Question: I have looked for possible roots of my issue but have been unable to do so.
I have some java Script that dynamically creates a list of check boxes. Some have text other have anchor links with text inside that.
It looks like this:
'''
createCheckbox: function (checkBoxDiv, sensorName, sensorId, checked, makeHyperLink, guid) {
var liElement = document.createElement("li");
var checkBoxElement = document.createElement("input");
checkBoxElement.setType = "checkbox";
checkBoxElement.name = "sensorName";
checkBoxElement.id = "check" + sensorId;
checkBoxElement.setAttribute("type", "checkbox");
checkBoxElement.setAttribute("runat", "server");
checkBoxElement.setAttribute("onchange", "OnCheckedChangedMethod('" + sensorName + "')");
if (checked)
checkBoxElement.setAttribute("checked", "true");
if (makeHyperLink) {
var linkElement = document.createElement("a");
linkElement.setAttribute("style", "color:white;");
linkElement.setAttribute("href", "#");
linkElement.id = "link" + sensorId;
linkElement.text = "" + sensorName;
checkBoxElement.appendChild(linkElement);
} else {
checkBoxElement.setAttribute("text", sensorName);
}
liElement.appendChild(checkBoxElement);
this.checkboxes++;
return liElement;
}
'''
This returns the element to be appended to my 'div'.
It creates this list correctly and the 'HTML' looks like this:
'''
<ol id="sensorList"><li>
Sensors
</li><li><input id="check1" type="checkbox" name="sensorName" runat="server" onchange="OnCheckedChangedMethod('0-Predator Simulator (FLIR)')" checked="true"><a id="link1" style="color:white;" href="#">
Item1
</a></input></li><li><input id="check2" type="checkbox" name="sensorName" runat="server" onchange="OnCheckedChangedMethod('a')"><a id="link2" style="color:white;" href="#">
Item2
</a></input></li>
</ol>
'''
The webpage looks like this:

I have tried removing all of my css incase it was something to do with that and nesting the text in other tags: '<p>' , '<h1>'but nothing changes.
Any thoughts on what the root of this problem might be. I am still fairly new to web programming.
Thanks
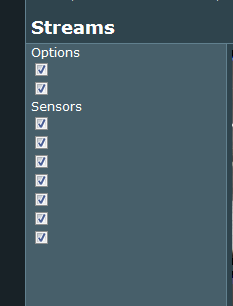
Answer: 'input' element can't have children. So this:
'''
checkBoxElement.appendChild(linkElement);
'''
is incorrect.
Instead use label element that contains both checkbox and link:
'''
var labelElement = document.createElement("label");
labelElement.appendChild(checkBoxElement);
labelElement.appendChild(linkElement);
'''
Edit:
You can't click on link element to change checked state of the checkbox. because it refreshes the page (with 'href='#''). What do you want to do with link element?